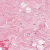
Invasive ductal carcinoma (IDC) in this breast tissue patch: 0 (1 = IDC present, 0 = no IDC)